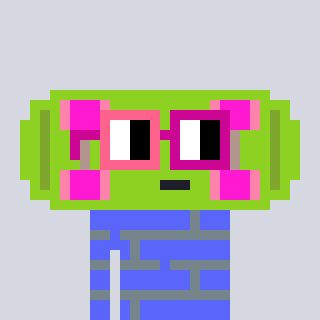
a pixel art character with square pink and red glasses, a skateboard-shaped head and a purple-colored body on a cool background